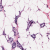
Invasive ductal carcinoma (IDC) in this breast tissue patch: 0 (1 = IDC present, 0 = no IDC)